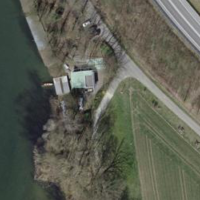
EUNIS habitat code: 57
Species observed at this site:
Fringilla coelebs